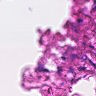
Metastatic tissue present: no